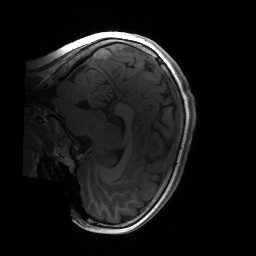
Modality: T1w
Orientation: sagittal
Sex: female
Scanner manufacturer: siemens
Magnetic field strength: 3 T
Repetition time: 1.9 s
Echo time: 0.00243 s